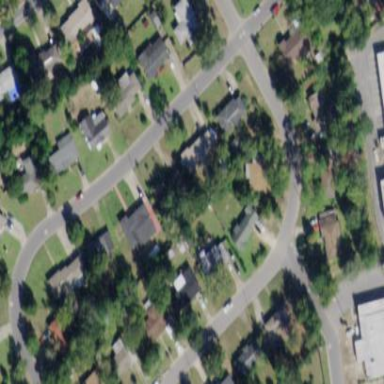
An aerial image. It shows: Residential area composed of single-family homes.